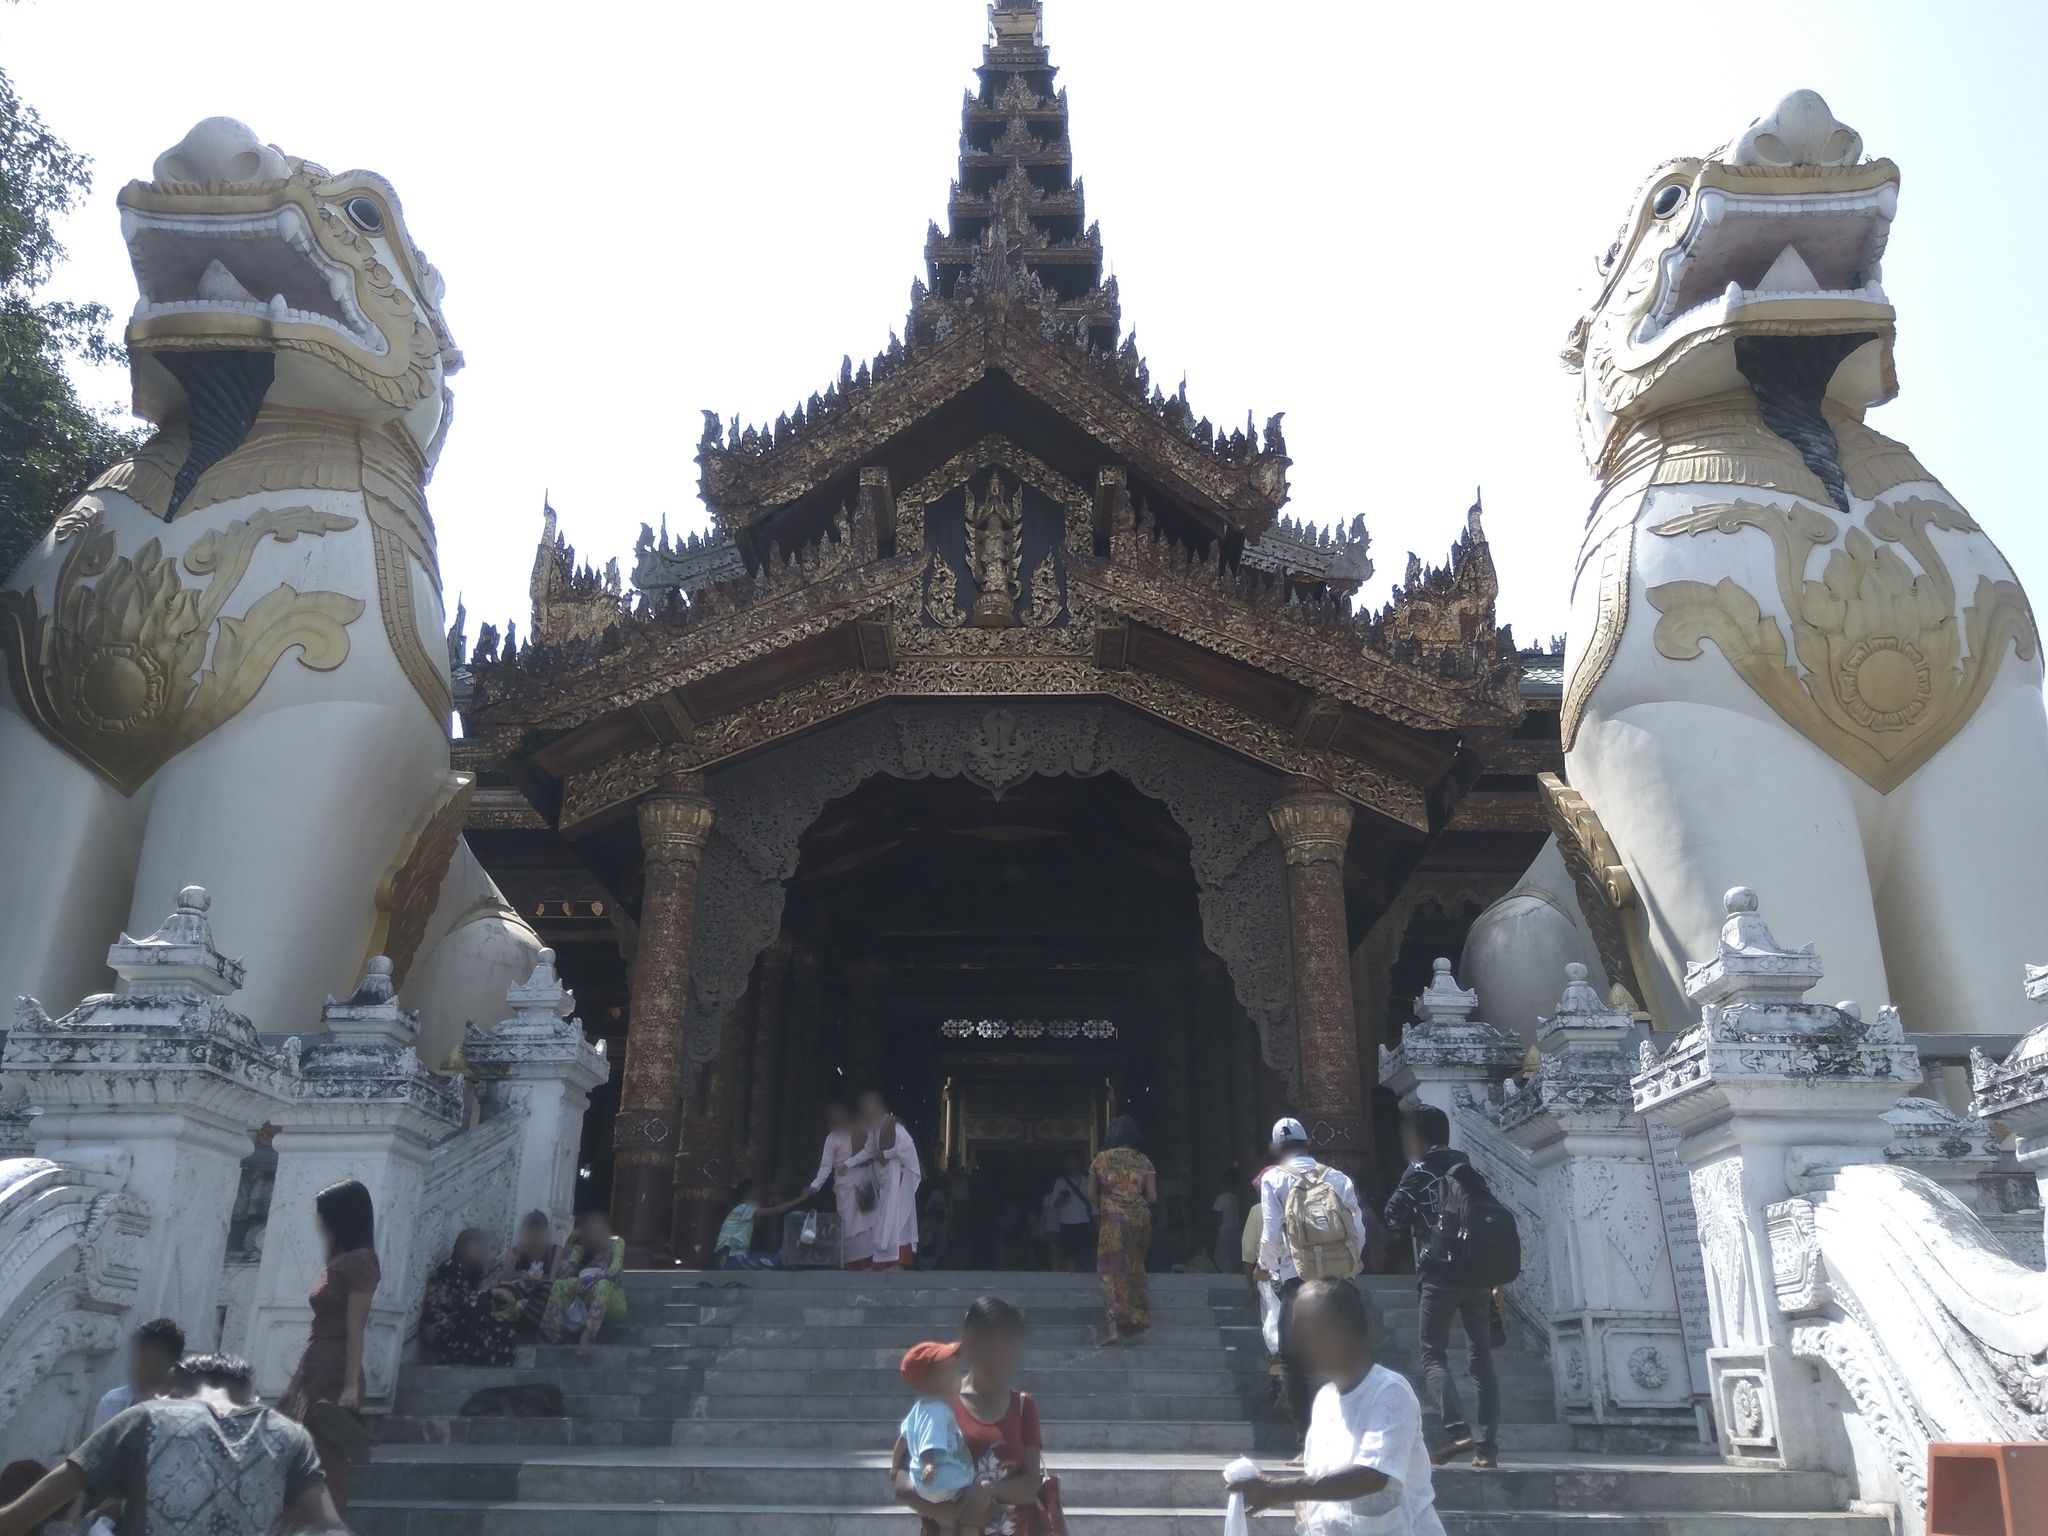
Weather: clear
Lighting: day
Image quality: good
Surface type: walking surface
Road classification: steps, footway, secondary
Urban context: urban centre
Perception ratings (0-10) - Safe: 5.72, Lively: 2.43, Beautiful: 3.75, Boring: 5.41, Depressing: 7.15, Wealthy: 2.75